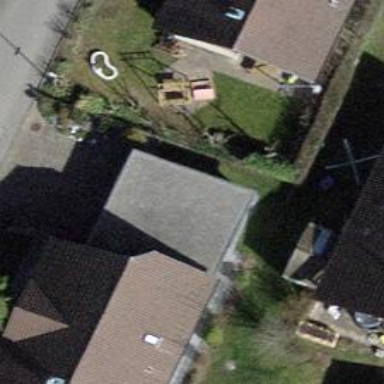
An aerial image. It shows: Garage.